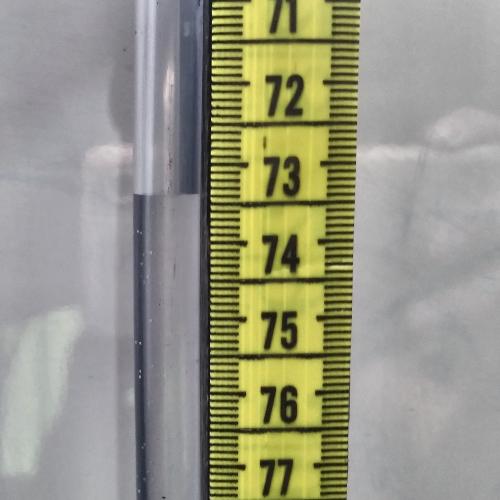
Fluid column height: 73.4 cm